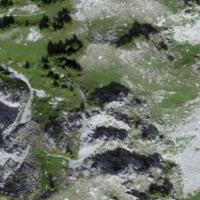
EUNIS habitat code: 50
Species observed at this site:
Bartsia alpina